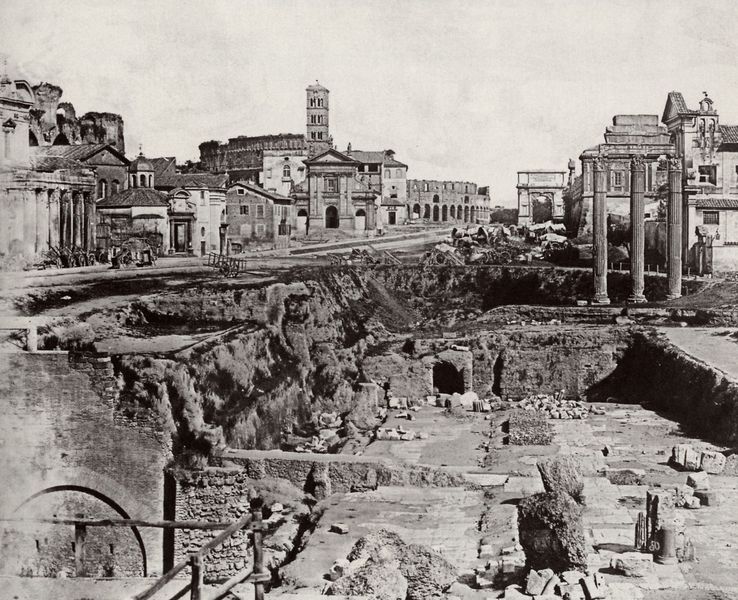
Titel: Rom - das Forum Romanum südlich der Via del Campidoglio
Künstler: Italienischer Photograph
Standort: Kopenhagen
Institution: Bibliothek der Kunstakademie
Schlagwörter: felsen, himmel, weiß, landschaft, stadt, grau, hintergrund, marmor, schwarz, strasse, säule, säulen, anlage, gebäude, weg, alt, architektur, stein, steine, erde, häuser, brücke, kirche, wege, theater, traurig, rund, turm, statue, bogen, fassade, italien, dächer, giebel, mauer, geröll, platz, grube, karre, schutt, wagen, krieg, leiter, treppen, trümmer, geländer, tor, foto, fotografie, panorama, bögen, eingang, reste, ruine, antike, torbogen, mauerwerk, schwarz weiss, loch, zirkus, ruinen, altar, architrav, rom, kapitell, photo, fragment, gemäuer, mauern, antik, griechenland, zerstört, graben, tempel, grabstätte, weisss, sklaven, forum, forum romanum, kapitol, athen, campanile, triumphbogen, zerfallen, archäologie, bauteile, fragmente, spolien, paläste, turn, pompeii, gladiatoren, kolosseum, ausgrabung, nachkrieg, bombe, gra, altertum, cirkus, oto, colosseum, monoton, romanum, kolloseum, stätte, titus, gruben, straß, s. maria, g, clemente, tirst, 80, amhitheater, rom ruinen, forum rom, säulen gladaitoren